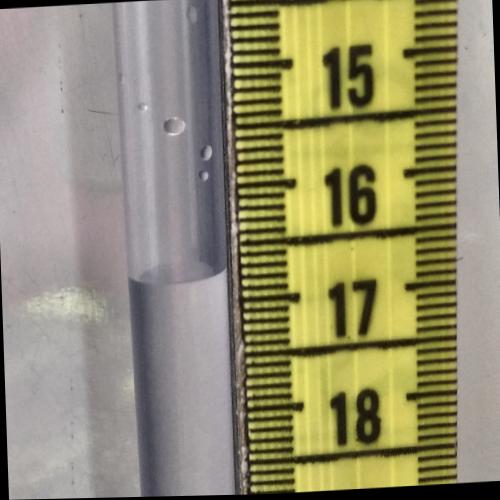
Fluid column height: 16.7 cm